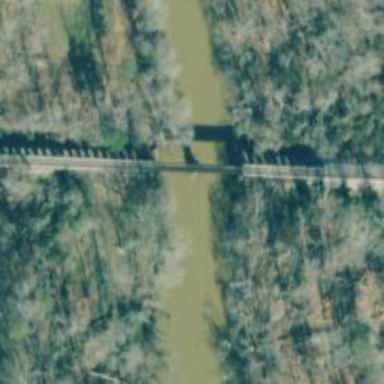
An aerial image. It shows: Bridge over railway line.